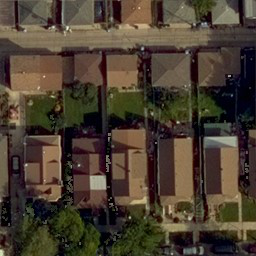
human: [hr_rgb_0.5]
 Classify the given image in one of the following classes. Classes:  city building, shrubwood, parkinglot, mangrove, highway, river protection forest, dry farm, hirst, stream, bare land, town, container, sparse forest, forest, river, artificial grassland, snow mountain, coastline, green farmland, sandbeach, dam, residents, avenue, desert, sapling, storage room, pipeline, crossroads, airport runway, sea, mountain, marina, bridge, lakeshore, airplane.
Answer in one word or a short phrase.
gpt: residents